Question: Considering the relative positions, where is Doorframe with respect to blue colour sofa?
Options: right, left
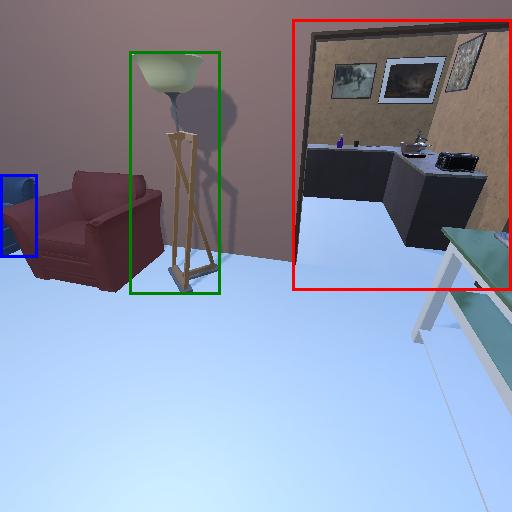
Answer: right